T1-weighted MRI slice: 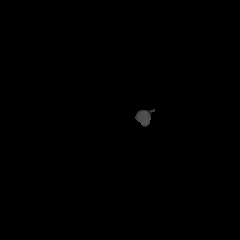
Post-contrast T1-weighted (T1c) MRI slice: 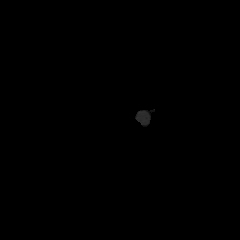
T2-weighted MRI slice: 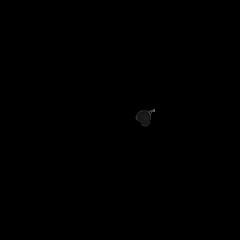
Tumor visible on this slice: no